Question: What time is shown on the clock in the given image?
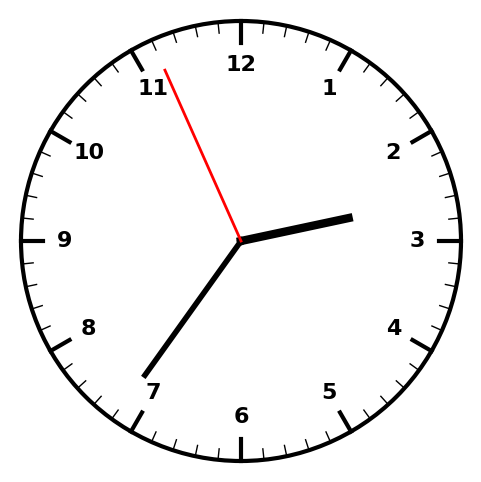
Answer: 02:35:56